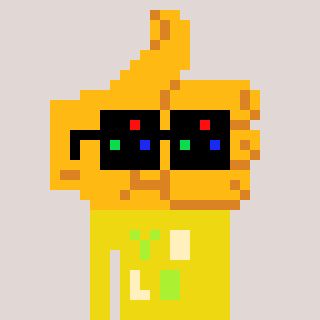
a pixel art character with square black sunglasses, a thumbsup-shaped head and a yellow-colored body on a warm background